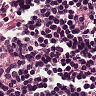
Metastatic tissue present: no